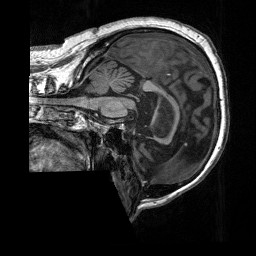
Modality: T1w
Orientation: sagittal
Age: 65
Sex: male
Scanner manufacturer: siemens
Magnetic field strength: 3 T
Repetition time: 2.4 s
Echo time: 0.00226 s